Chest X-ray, AP view. Patient: 19 years old, sex M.
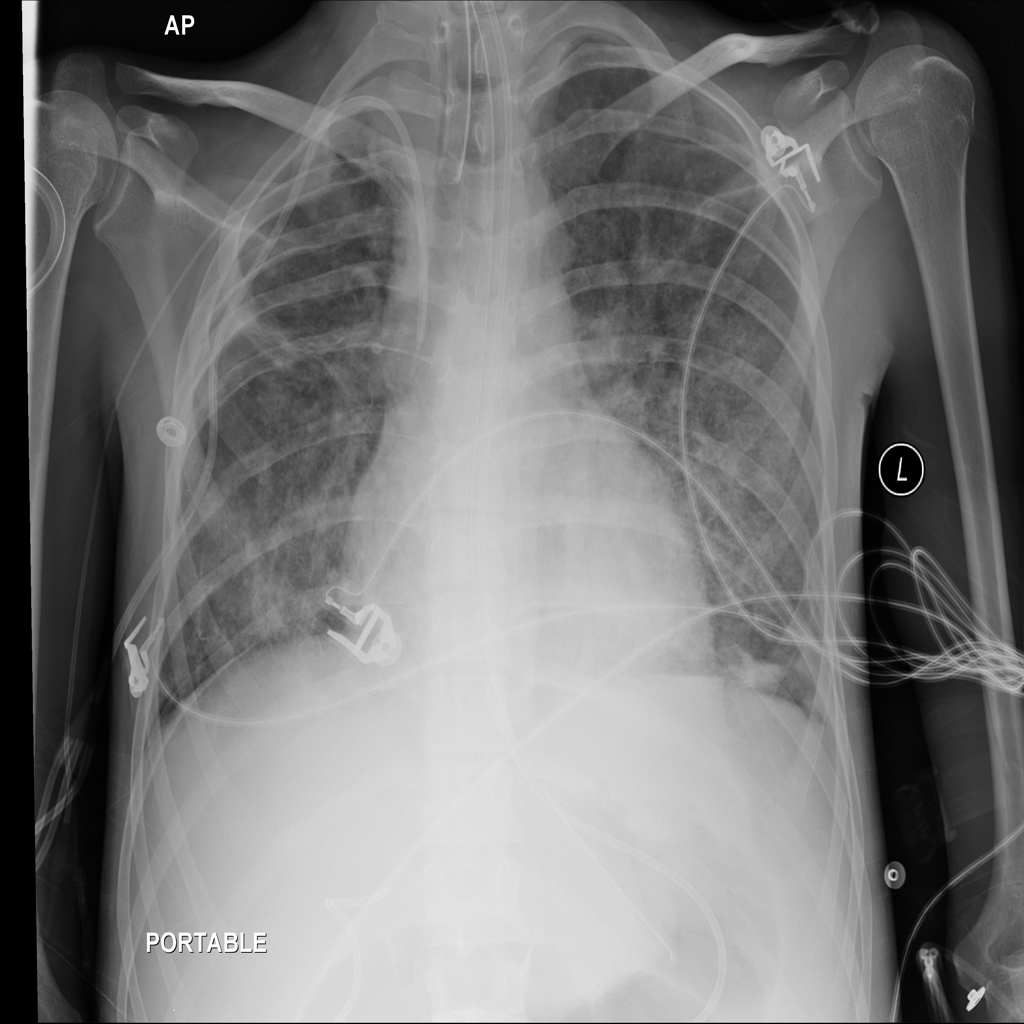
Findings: No Finding